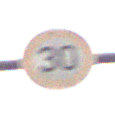
Verkehrszeichen: Geschwindigkeit30
Umgebung: Outdoor, Nature
Tageszeit: MorningAfternoon
Wetter: Overcast
Licht: Natural
Jahreszeit: NotSpecified
Kontrast: LowContrast